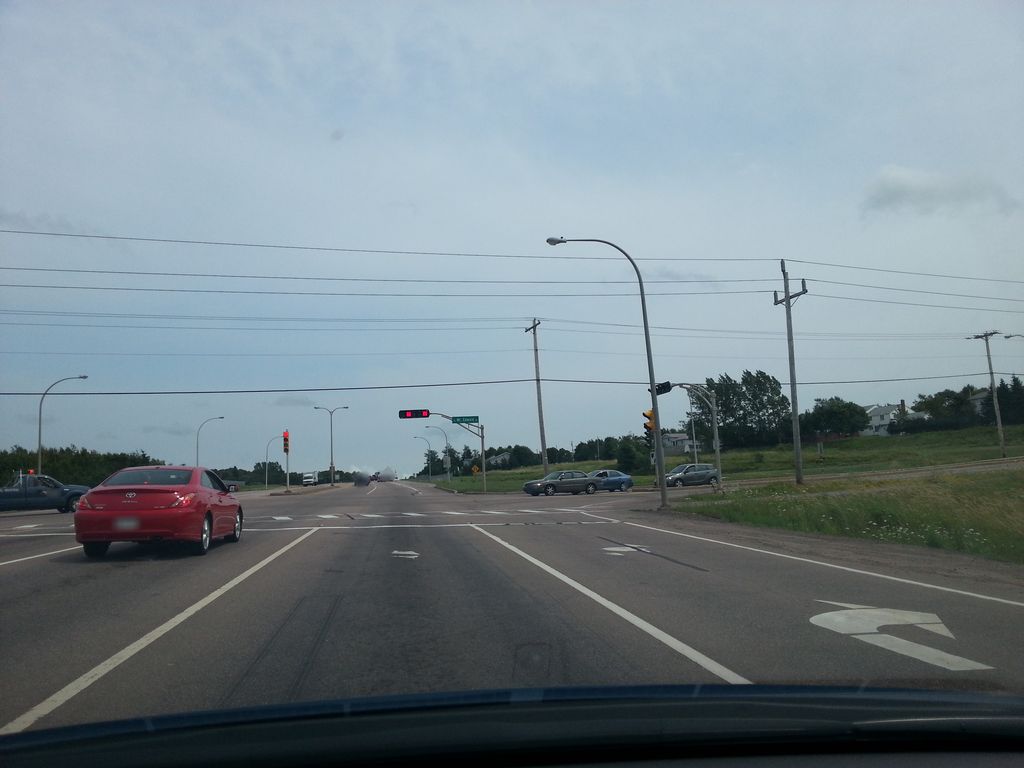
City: charlottetown